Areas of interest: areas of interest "Dongfeng Honda (Haikou Zhongsheng Store)"
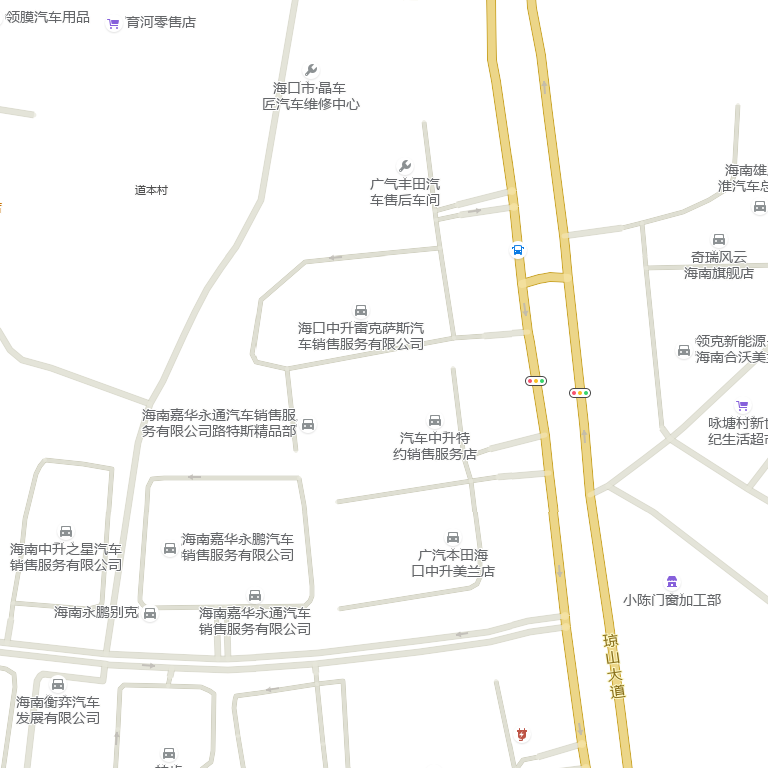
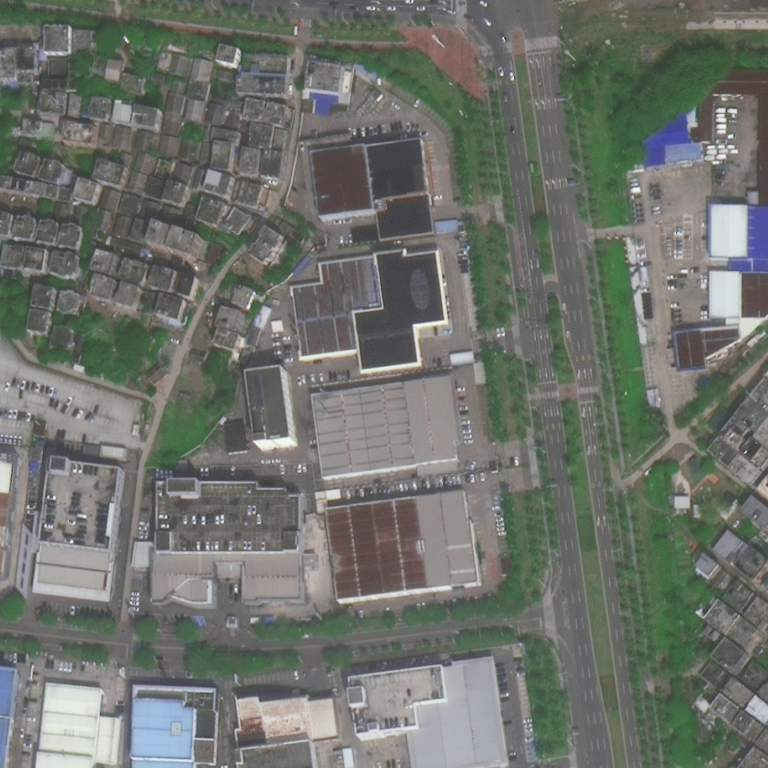